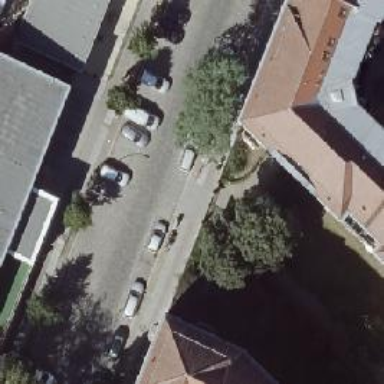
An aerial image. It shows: Parking lane designated for parking.